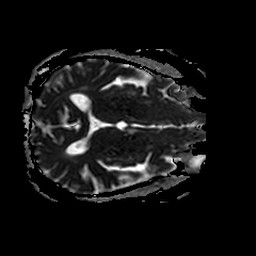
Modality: ADC
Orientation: axial
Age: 69
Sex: male
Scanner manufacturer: philips
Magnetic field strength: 3 T
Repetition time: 3.334 s
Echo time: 0.076 s